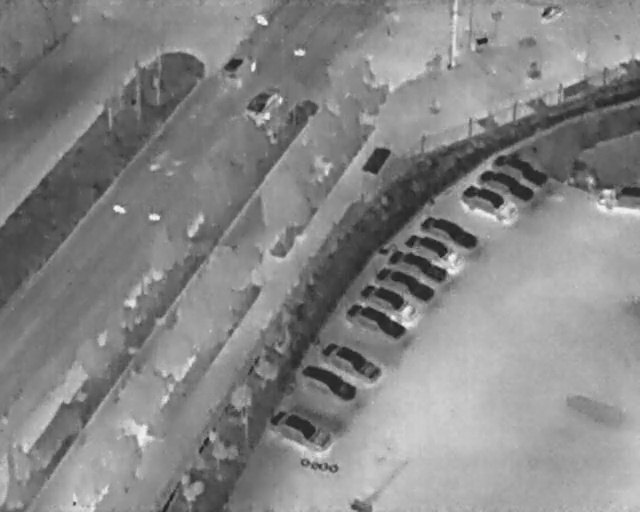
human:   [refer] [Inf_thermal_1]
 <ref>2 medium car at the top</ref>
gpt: <box>[[38, 16, 43, 24, 127], [34, 9, 38, 17, 124]]</box>

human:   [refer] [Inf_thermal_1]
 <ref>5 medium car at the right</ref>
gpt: <box>[[68, 38, 72, 51, 24], [74, 33, 78, 45, 24], [77, 30, 81, 41, 24], [79, 27, 83, 38, 24], [93, 34, 98, 43, 2]]</box>

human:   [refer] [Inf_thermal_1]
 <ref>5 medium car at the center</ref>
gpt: <box>[[57, 56, 60, 68, 27], [58, 52, 62, 64, 27], [61, 49, 64, 61, 27], [63, 45, 66, 58, 24], [66, 42, 69, 54, 24]]</box>

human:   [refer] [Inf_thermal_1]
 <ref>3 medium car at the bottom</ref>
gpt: <box>[[45, 77, 49, 90, 25], [49, 68, 53, 80, 27], [53, 64, 56, 76, 27]]</box>